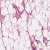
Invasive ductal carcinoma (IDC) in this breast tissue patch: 0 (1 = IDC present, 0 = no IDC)